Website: home-depot
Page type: billing-address
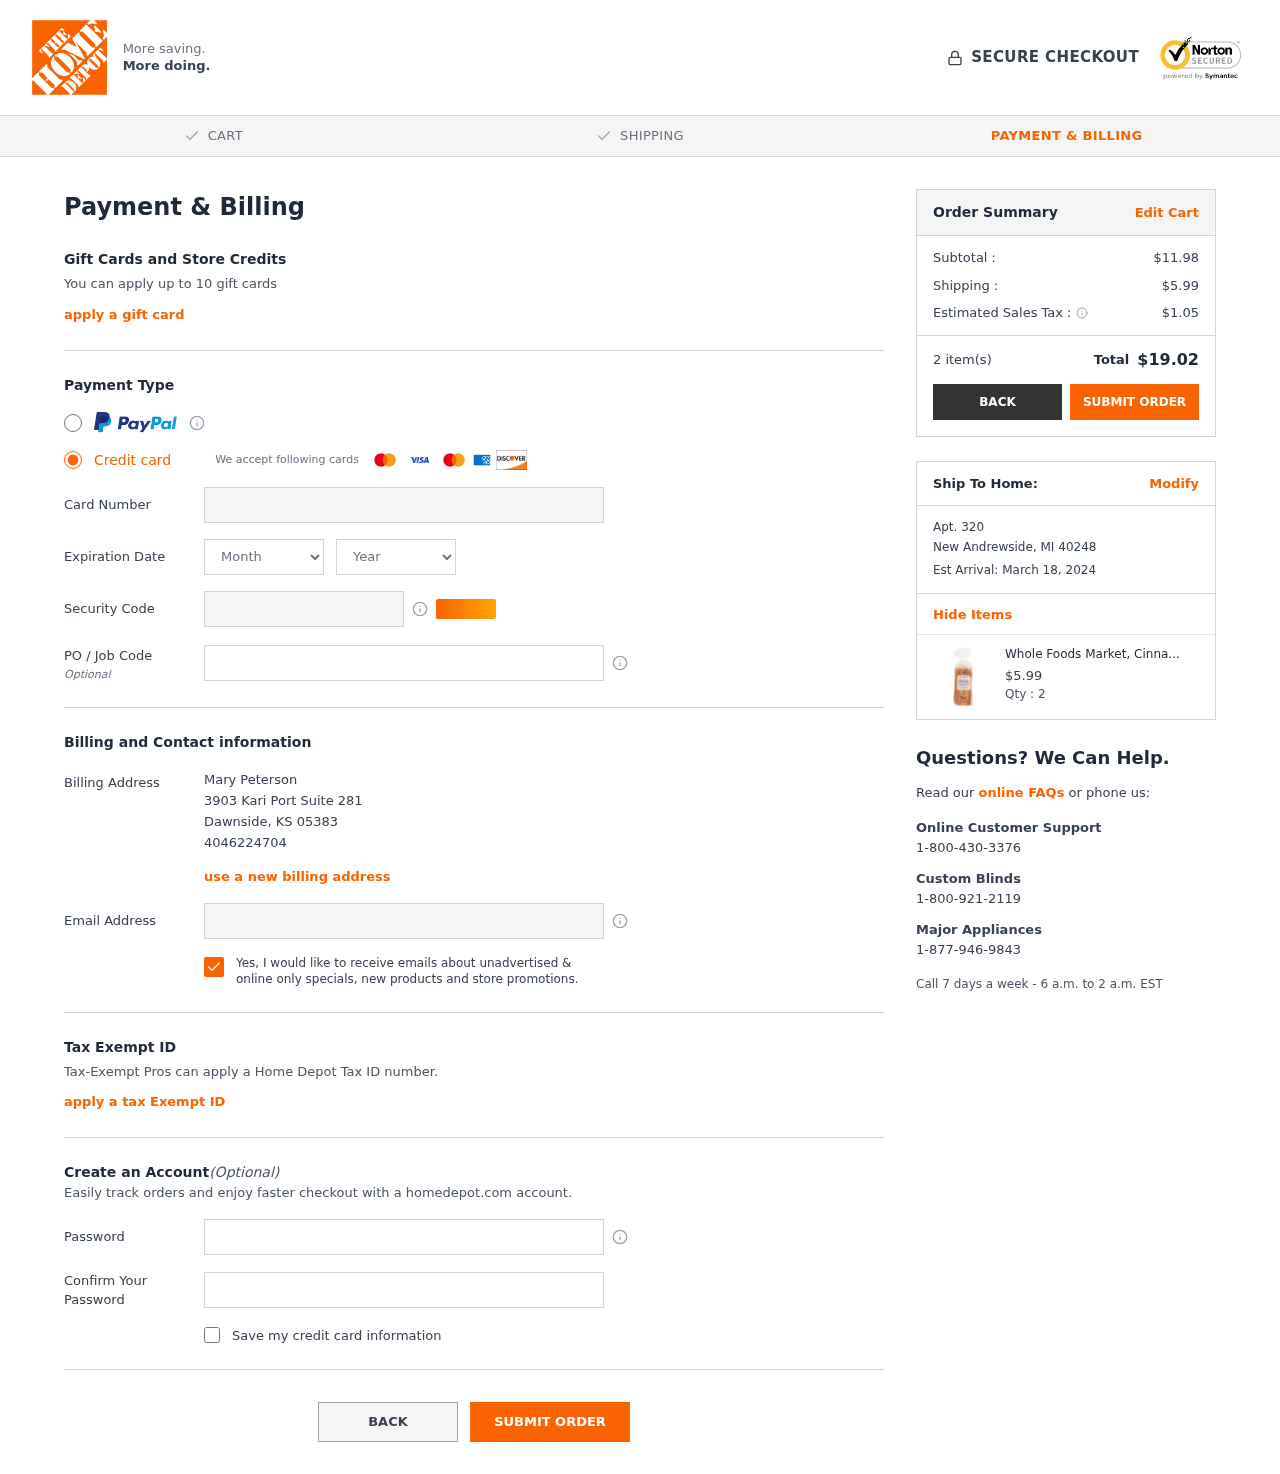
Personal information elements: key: PII_CARD_CVV
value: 5717
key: PII_CARD_EXPIRY_MONTH
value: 08
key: PII_CARD_EXPIRY_YEAR
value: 30
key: PII_CARD_NUMBER
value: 3402 9120 9765 837
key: PII_CITY
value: Dawnside
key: PII_CITY2
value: New Andrewside
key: PII_EMAIL
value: marypeterson@yahoo.com
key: PII_FULLNAME
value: Mary Peterson
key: PII_JOB_CODE
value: NM-7997
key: PII_PHONE
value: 4046224704
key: PII_POSTCODE
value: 05383
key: PII_POSTCODE2
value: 40248
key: PII_STATE_ABBR
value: KS
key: PII_STATE_ABBR2
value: MI
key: PII_STREET
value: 3903 Kari Port Suite 281
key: PII_STREET2
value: Apt. 320
Product elements: key: PRODUCT1_NAME
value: Whole Foods Market, Cinnamon Raisin Brioche, 15.9 Ounce
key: PRODUCT1_PRICE
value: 5.99
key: PRODUCT1_QUANTITY
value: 2
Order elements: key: ORDER_SUBTOTAL
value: $11.98
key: ORDER_SHIPPING_COST
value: $5.99
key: ORDER_TAX
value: $1.05
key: ORDER_NUM_ITEMS
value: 2 item(s)
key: ORDER_TOTAL
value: $19.02
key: ORDER_DELIVERY_DATE
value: Est Arrival: March 18, 2024